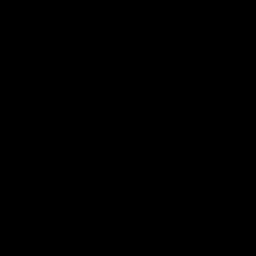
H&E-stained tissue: Breast